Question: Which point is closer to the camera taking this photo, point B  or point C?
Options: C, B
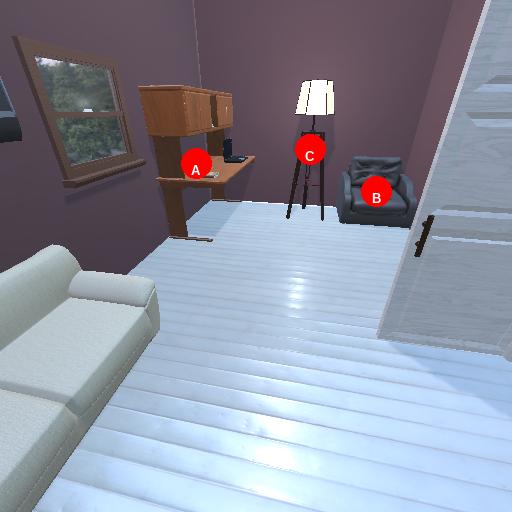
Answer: C